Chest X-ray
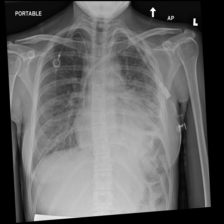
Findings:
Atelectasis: negative
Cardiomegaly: positive
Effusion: negative
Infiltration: positive
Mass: negative
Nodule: negative
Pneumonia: negative
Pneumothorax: negative
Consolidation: negative
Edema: negative
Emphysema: negative
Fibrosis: negative
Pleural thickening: positive
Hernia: negative